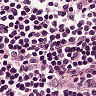
Metastatic tissue present: no